Field crop: tomato
Growth stage: 2
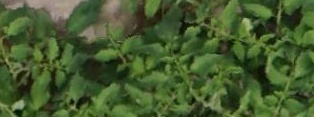
Species: tomato